Question: I've got a div inside an HTML table cell, but I can't get it to fill the whole cell.
'''
<body style="background-color: ButtonFace;">
<form id="form1" runat="server">
<table border="1" style="border-collapse:collapse; border-color:Red;">
<tr>
<td>
<div style="border:solid 1px green;background-color: Yellow;">
test
</div>
</td>
</tr>
</table>
</form>
</body>
'''
It has a gap, where the (grey) background shows through.

I'm sure it must be really easy to remove it, but I just can't figure out how.
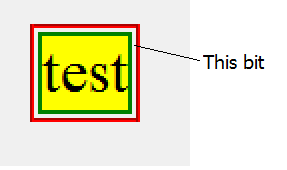
Answer: Please apply
'''
padding:0;
'''
To the 'td'
Or you may try to use
'''
border-spacing
'''